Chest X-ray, AP view. Patient: 39 years old, sex M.
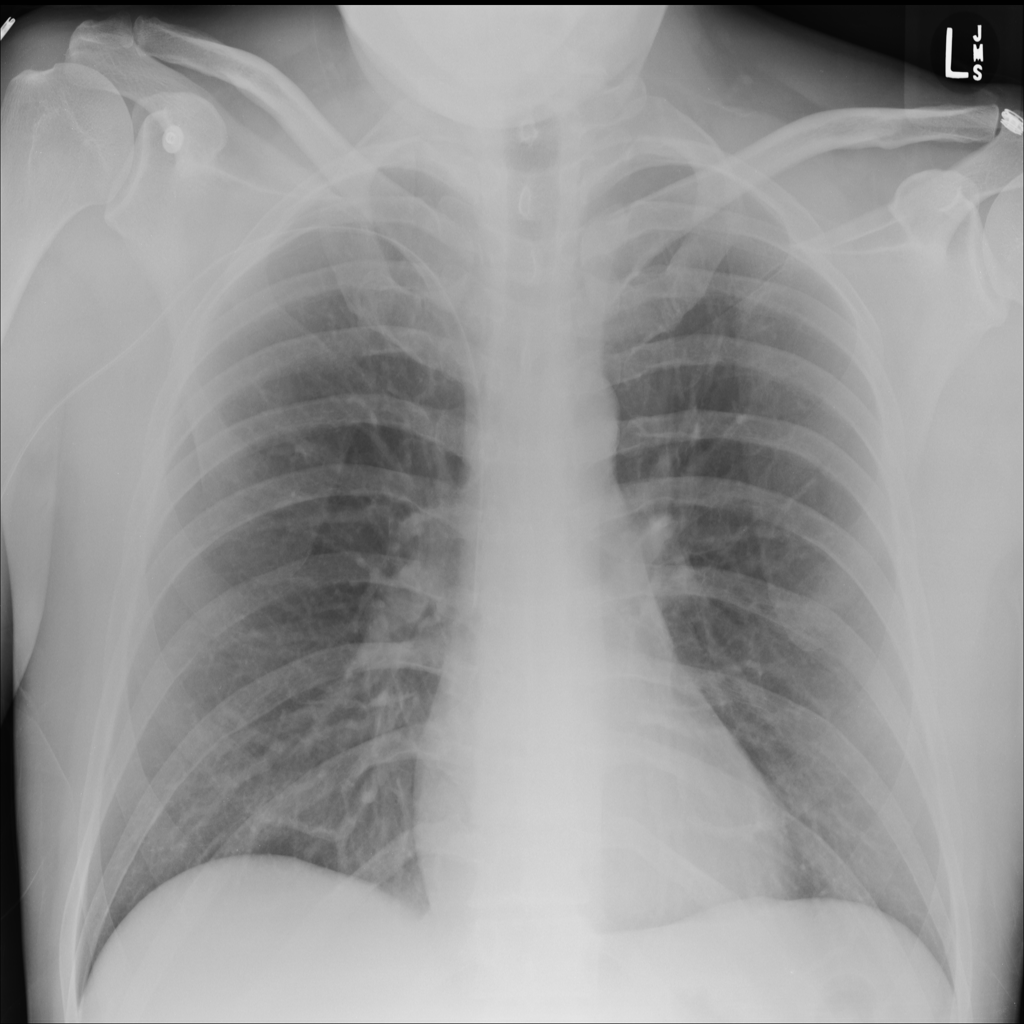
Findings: No Finding